Question: I currently have an asp form that uses jquery for two elements: an image upload and a datapicker.
The code that implements the image upload is
'''
$(function() {
$("#wcpImage").makeAsyncUploader({
upload_url: "/Business/ImageUpload",
flash_url: '../../Scripts/swfupload.swf',
button_image_url: '../../Content/images/blankButton.png',
disableDuringUpload: 'INPUT[type="submit"]'
});
});
'''
With an input element '<input type="file" id="wcpImage" name="wcpImage" />'.
The code that implements the Datepicker using the JQueryUI DatePicker widget is
'''
$().ready(function() {
$('#Business_Work_Cover_Expiry_Date').datepicker({ dateFormat: 'dd/mm/yy' });
});
'''
With an input element generated by '<%= Html.TextBoxFor(m => Model.Business.Liability_Expiry_Date) %>'
The datepicker pops up when users enter the text box for the expiry date. The issue I'm having is that the buttons for the image upload are appearing over the top of the datepicker.

Can I use CSS z-index to fix this and how?
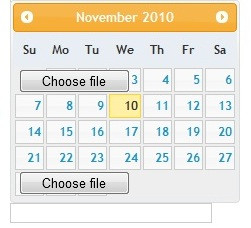
Answer: Turns out that it was because the buttons were flash objects being drawn with a wmode of Window, which means that z-index will have no effect as the button is rendered over the top of everything. Set the wmode to Transparent in the javascript and now it works.
<URL>